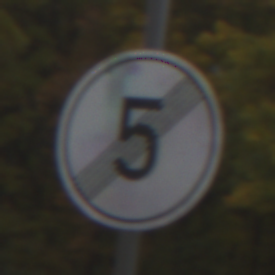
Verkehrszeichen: EndeGeschwindigkeit5
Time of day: Midday
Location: Outdoor (Nature)
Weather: Overcast
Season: Autumn
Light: Natural